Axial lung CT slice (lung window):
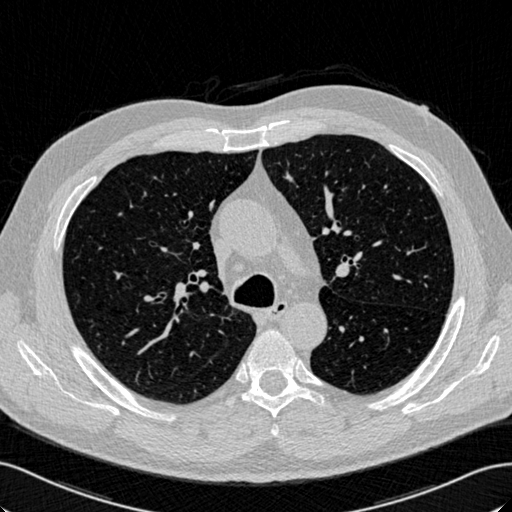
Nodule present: no